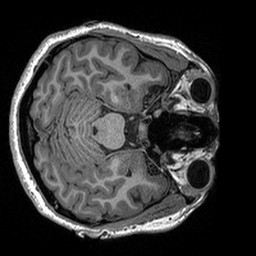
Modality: T1w
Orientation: axial
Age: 22
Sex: female
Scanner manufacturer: siemens
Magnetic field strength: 3 T
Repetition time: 2.3 s
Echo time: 0.00298 s